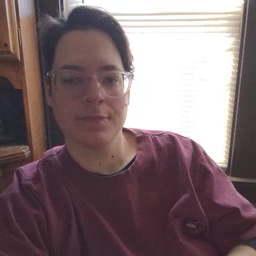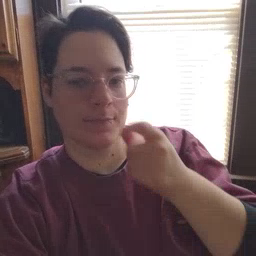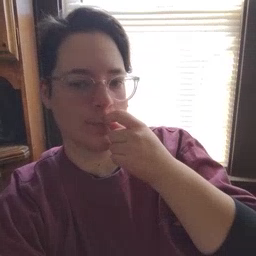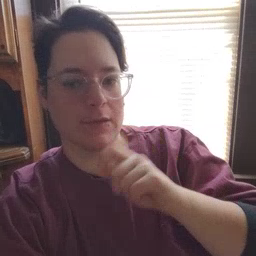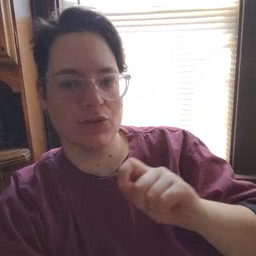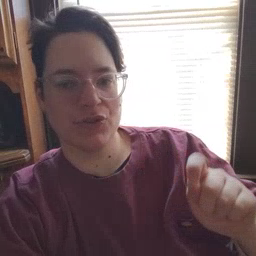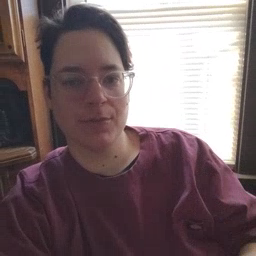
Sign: pencil